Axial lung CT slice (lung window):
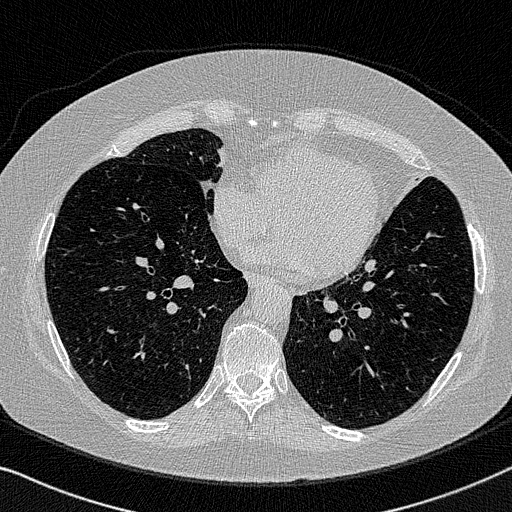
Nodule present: no